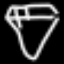
Label: diamond